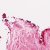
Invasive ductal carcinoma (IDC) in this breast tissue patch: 0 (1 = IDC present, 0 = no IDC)